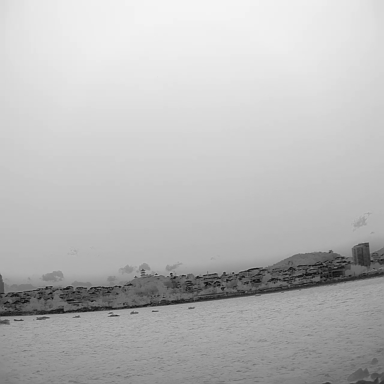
There are seven bulk_carriers in the infrared image.